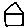
Label: house